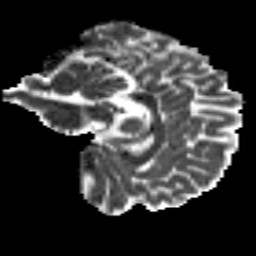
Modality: MD
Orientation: sagittal
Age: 26
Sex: male
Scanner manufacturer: siemens
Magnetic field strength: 3 T
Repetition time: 8.8 s
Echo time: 0.085 s